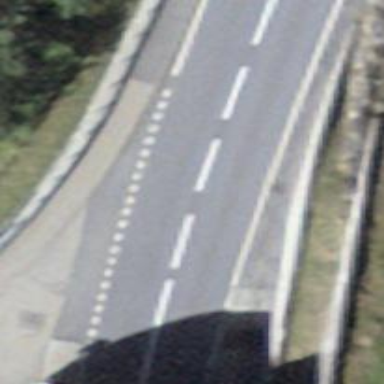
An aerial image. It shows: Primary road with asphalt surface.